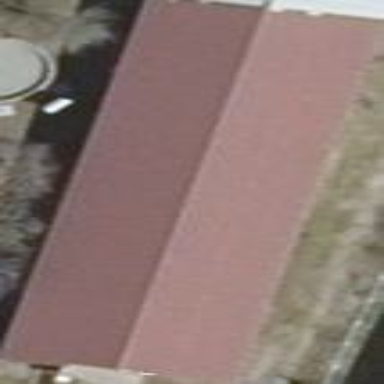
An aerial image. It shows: Building with gabled roof. The roof orientation is along the structure.